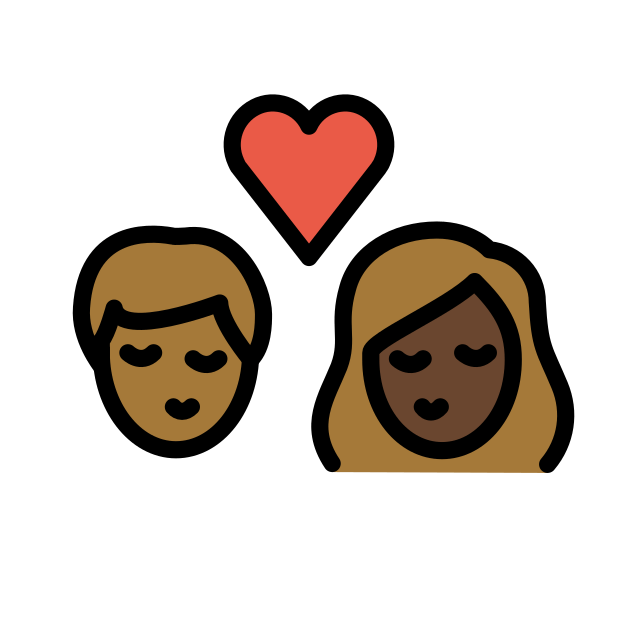
kiss: person, person, medium-dark skin tone, dark skin tone